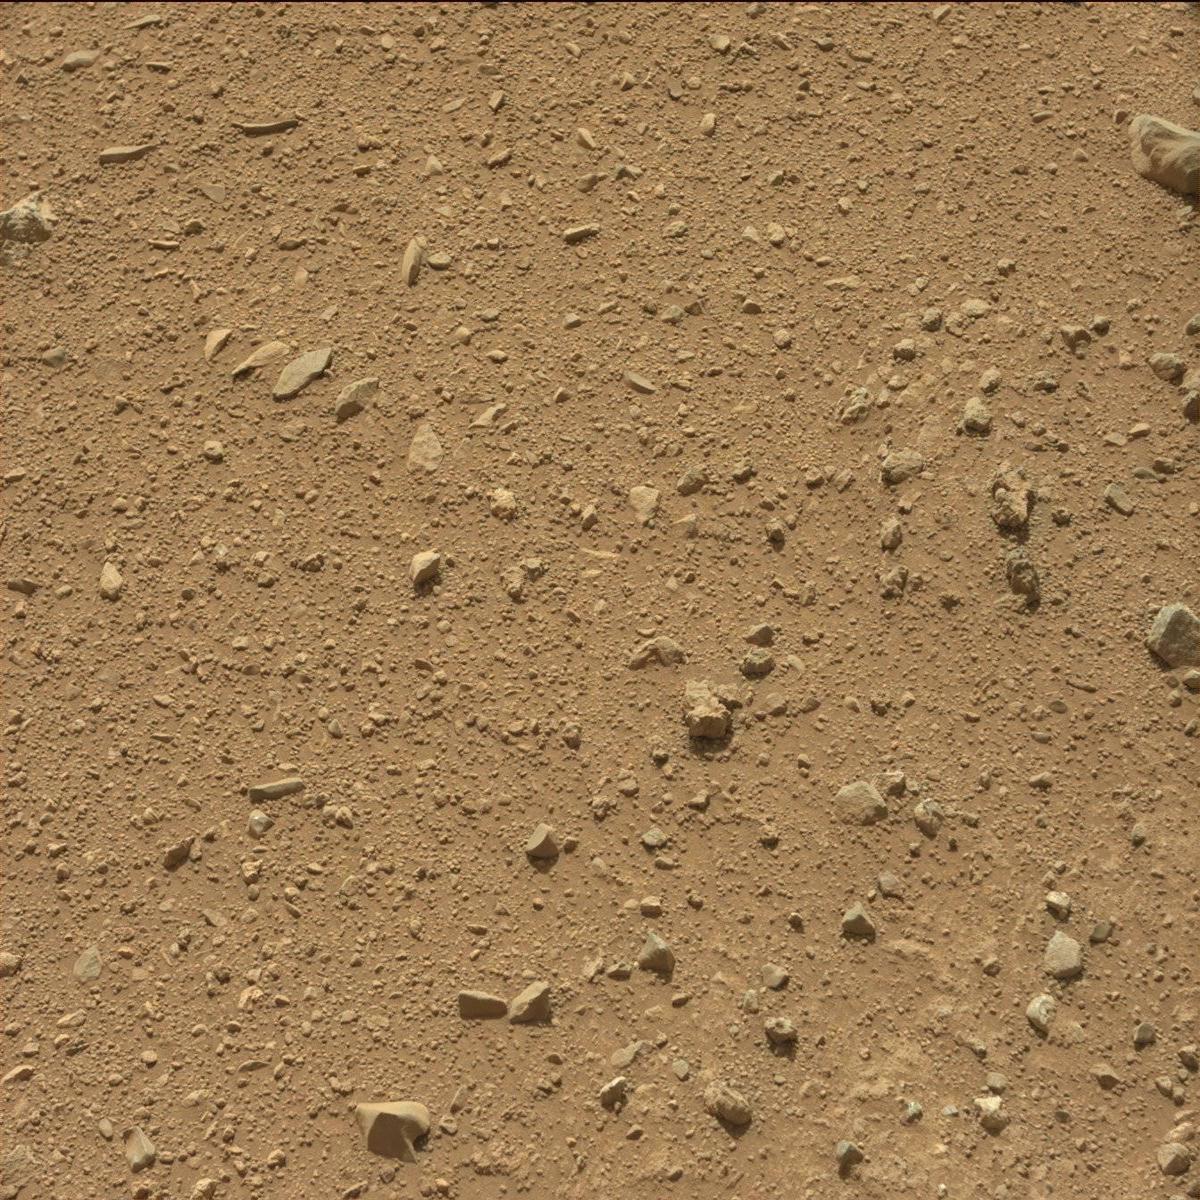
Terrain classes present: Bedrock, Rock, Sand / Soil